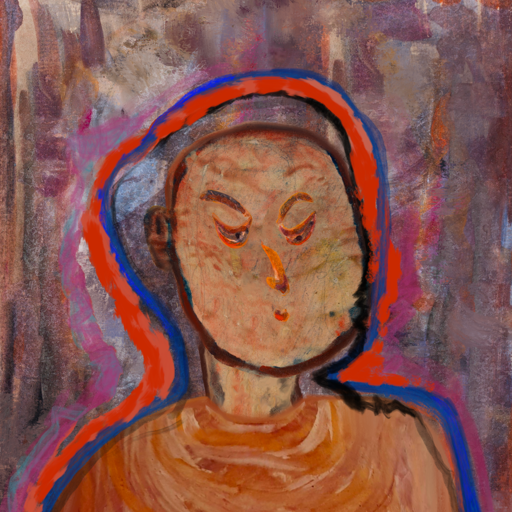
Background: Hypocrite, Head And Neck Side: Orphan, Face Side: Hypocrite, Bust: Pious_Lady, Hair Side: Experience, Head Accessory: Blank, Second Necklace: Blank, Necklace: Blank, Baby: Blank